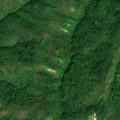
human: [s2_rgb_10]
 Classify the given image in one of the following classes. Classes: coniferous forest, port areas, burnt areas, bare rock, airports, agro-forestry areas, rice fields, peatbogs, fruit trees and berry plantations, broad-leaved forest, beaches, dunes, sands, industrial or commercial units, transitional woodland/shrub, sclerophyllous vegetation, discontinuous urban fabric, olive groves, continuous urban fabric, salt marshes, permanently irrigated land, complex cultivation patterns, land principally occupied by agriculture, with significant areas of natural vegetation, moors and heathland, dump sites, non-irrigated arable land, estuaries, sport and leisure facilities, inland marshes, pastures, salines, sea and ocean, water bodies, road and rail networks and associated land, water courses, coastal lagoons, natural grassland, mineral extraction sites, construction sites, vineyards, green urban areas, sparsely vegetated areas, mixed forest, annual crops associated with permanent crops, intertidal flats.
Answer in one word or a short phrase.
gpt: broad-leaved forest, transitional woodland/shrub